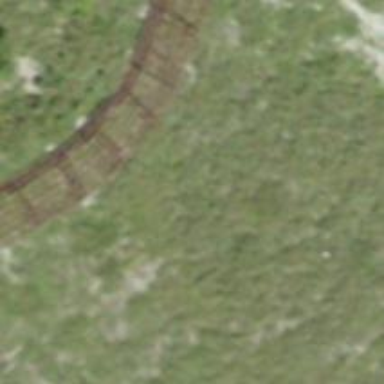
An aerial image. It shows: Fence designed for avalanche protection.